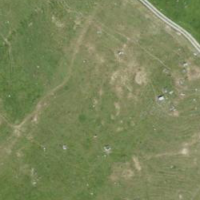
EUNIS habitat code: 23
Species observed at this site:
Colchicum autumnale